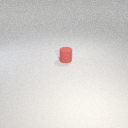
small red rubber cylinder